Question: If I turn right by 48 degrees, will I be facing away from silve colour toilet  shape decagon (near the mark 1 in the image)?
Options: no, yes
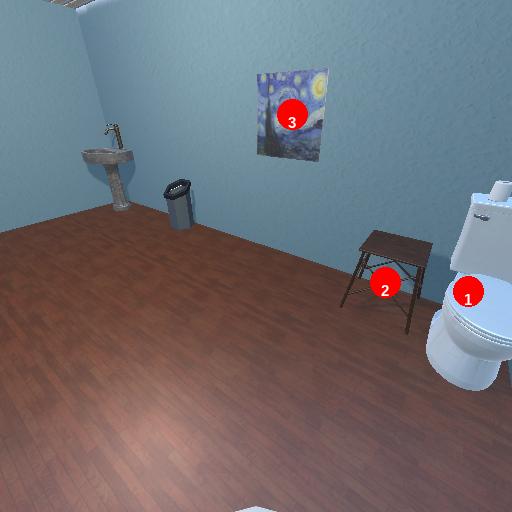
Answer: no